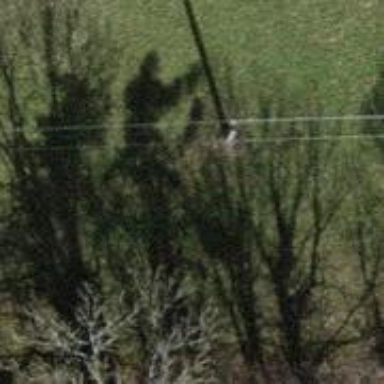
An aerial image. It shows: Power pole.